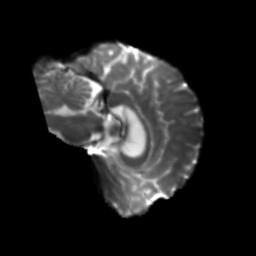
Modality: T2w
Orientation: sagittal
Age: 44
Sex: female
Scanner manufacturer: siemens
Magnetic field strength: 3 T
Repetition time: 5.25 s
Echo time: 0.08 s